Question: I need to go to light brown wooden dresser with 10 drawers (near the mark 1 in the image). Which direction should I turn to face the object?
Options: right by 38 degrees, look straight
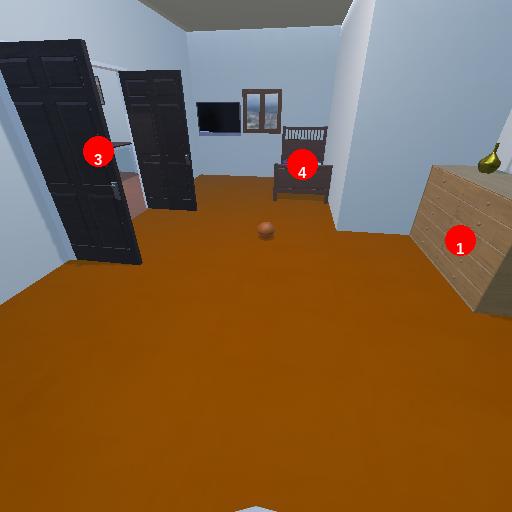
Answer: right by 38 degrees